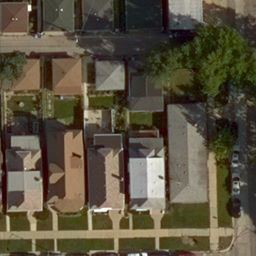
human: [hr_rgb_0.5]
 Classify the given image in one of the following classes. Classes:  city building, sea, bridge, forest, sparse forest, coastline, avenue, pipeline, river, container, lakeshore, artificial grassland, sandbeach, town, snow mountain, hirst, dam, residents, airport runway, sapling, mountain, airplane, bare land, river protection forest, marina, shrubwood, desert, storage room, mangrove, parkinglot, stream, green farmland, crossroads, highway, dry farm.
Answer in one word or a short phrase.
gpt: residents